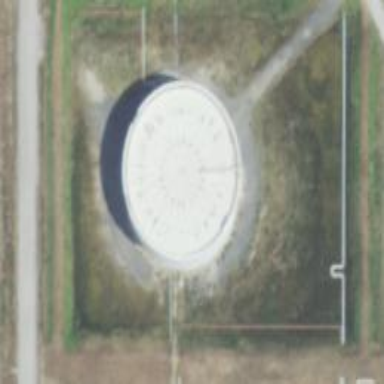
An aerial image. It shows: Storage tank building.